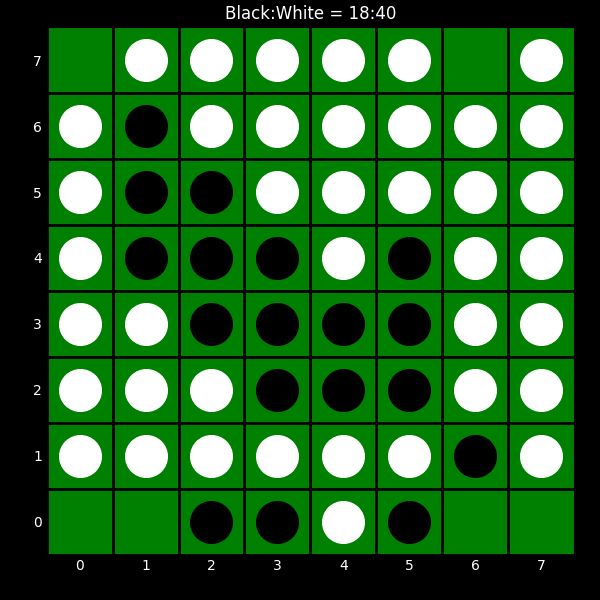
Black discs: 18
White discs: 40